Question: Please have a look at the below code
'''
<html>
<head>
<style>
#table-wrapper {
position:relative;
}
#table-scroll {
height:150px;
overflow:auto;
margin-top:20px;
}
#table-wrapper table {
width:100%;
}
#table-wrapper table * {
background:yellow;
color:black;
}
#table-wrapper table thead th .text {
position:absolute;
top:-20px;
z-index:2;
height:20px;
width:35%;
border:1px solid red;
}
</style>
</head>
<body>
<div id="table-wrapper">
<div style="height:200px; overflow:auto">
<table>
<thead>
<tr>
<th><span class="text">A</span></th>
<th><span class="text">B</span></th>
<th><span class="text">C</span></th>
</tr>
</thead>
<tbody>
<tr> <td>1, 0</td> <td>2, 0</td> <td>3, 0</td> </tr>
<tr> <td>1, 1</td> <td>2, 1</td> <td>3, 1</td> </tr>
<tr> <td>1, 2</td> <td>2, 2</td> <td>3, 2</td> </tr>
<tr> <td>1, 3</td> <td>2, 3</td> <td>3, 3</td> </tr>
<tr> <td>1, 4</td> <td>2, 4</td> <td>3, 4</td> </tr>
<tr> <td>1, 5</td> <td>2, 5</td> <td>3, 5</td> </tr>
<tr> <td>1, 6</td> <td>2, 6</td> <td>3, 6</td> </tr>
<tr> <td>1, 7</td> <td>2, 7</td> <td>3, 7</td> </tr>
<tr> <td>1, 8</td> <td>2, 8</td> <td>3, 8</td> </tr>
<tr> <td>1, 9</td> <td>2, 9</td> <td>3, 9</td> </tr>
<tr> <td>1, 10</td> <td>2, 10</td> <td>3, 10</td> </tr>
<tr> <td>1, 11</td> <td>2, 11</td> <td>3, 11</td> </tr>
<tr> <td>1, 12</td> <td>2, 12</td> <td>3, 12</td> </tr>
<tr> <td>1, 13</td> <td>2, 13</td> <td>3, 13</td> </tr>
<tr> <td>1, 14</td> <td>2, 14</td> <td>3, 14</td> </tr>
<tr> <td>1, 15</td> <td>2, 15</td> <td>3, 15</td> </tr>
<tr> <td>1, 16</td> <td>2, 16</td> <td>3, 16</td> </tr>
<tr> <td>1, 17</td> <td>2, 17</td> <td>3, 17</td> </tr>
<tr> <td>1, 18</td> <td>2, 18</td> <td>3, 18</td> </tr>
<tr> <td>1, 19</td> <td>2, 19</td> <td>3, 19</td> </tr>
<tr> <td>1, 20</td> <td>2, 20</td> <td>3, 20</td> </tr>
<tr> <td>1, 21</td> <td>2, 21</td> <td>3, 21</td> </tr>
<tr> <td>1, 22</td> <td>2, 22</td> <td>3, 22</td> </tr>
<tr> <td>1, 23</td> <td>2, 23</td> <td>3, 23</td> </tr>
<tr> <td>1, 24</td> <td>2, 24</td> <td>3, 24</td> </tr>
<tr> <td>1, 25</td> <td>2, 25</td> <td>3, 25</td> </tr>
<tr> <td>1, 26</td> <td>2, 26</td> <td>3, 26</td> </tr>
<tr> <td>1, 27</td> <td>2, 27</td> <td>3, 27</td> </tr>
<tr> <td>1, 28</td> <td>2, 28</td> <td>3, 28</td> </tr>
<tr> <td>1, 29</td> <td>2, 29</td> <td>3, 29</td> </tr>
<tr> <td>1, 30</td> <td>2, 30</td> <td>3, 30</td> </tr>
<tr> <td>1, 31</td> <td>2, 31</td> <td>3, 31</td> </tr>
<tr> <td>1, 32</td> <td>2, 32</td> <td>3, 32</td> </tr>
<tr> <td>1, 33</td> <td>2, 33</td> <td>3, 33</td> </tr>
<tr> <td>1, 34</td> <td>2, 34</td> <td>3, 34</td> </tr>
<tr> <td>1, 35</td> <td>2, 35</td> <td>3, 35</td> </tr>
<tr> <td>1, 36</td> <td>2, 36</td> <td>3, 36</td> </tr>
<tr> <td>1, 37</td> <td>2, 37</td> <td>3, 37</td> </tr>
<tr> <td>1, 38</td> <td>2, 38</td> <td>3, 38</td> </tr>
<tr> <td>1, 39</td> <td>2, 39</td> <td>3, 39</td> </tr>
<tr> <td>1, 40</td> <td>2, 40</td> <td>3, 40</td> </tr>
<tr> <td>1, 41</td> <td>2, 41</td> <td>3, 41</td> </tr>
<tr> <td>1, 42</td> <td>2, 42</td> <td>3, 42</td> </tr>
<tr> <td>1, 43</td> <td>2, 43</td> <td>3, 43</td> </tr>
<tr> <td>1, 44</td> <td>2, 44</td> <td>3, 44</td> </tr>
<tr> <td>1, 45</td> <td>2, 45</td> <td>3, 45</td> </tr>
<tr> <td>1, 46</td> <td>2, 46</td> <td>3, 46</td> </tr>
<tr> <td>1, 47</td> <td>2, 47</td> <td>3, 47</td> </tr>
<tr> <td>1, 48</td> <td>2, 48</td> <td>3, 48</td> </tr>
<tr> <td>1, 49</td> <td>2, 49</td> <td>3, 49</td> </tr>
<tr> <td>1, 50</td> <td>2, 50</td> <td>3, 50</td> </tr>
<tr> <td>1, 51</td> <td>2, 51</td> <td>3, 51</td> </tr>
<tr> <td>1, 52</td> <td>2, 52</td> <td>3, 52</td> </tr>
<tr> <td>1, 53</td> <td>2, 53</td> <td>3, 53</td> </tr>
<tr> <td>1, 54</td> <td>2, 54</td> <td>3, 54</td> </tr>
<tr> <td>1, 55</td> <td>2, 55</td> <td>3, 55</td> </tr>
<tr> <td>1, 56</td> <td>2, 56</td> <td>3, 56</td> </tr>
<tr> <td>1, 57</td> <td>2, 57</td> <td>3, 57</td> </tr>
<tr> <td>1, 58</td> <td>2, 58</td> <td>3, 58</td> </tr>
<tr> <td>1, 59</td> <td>2, 59</td> <td>3, 59</td> </tr>
<tr> <td>1, 60</td> <td>2, 60</td> <td>3, 60</td> </tr>
<tr> <td>1, 61</td> <td>2, 61</td> <td>3, 61</td> </tr>
<tr> <td>1, 62</td> <td>2, 62</td> <td>3, 62</td> </tr>
<tr> <td>1, 63</td> <td>2, 63</td> <td>3, 63</td> </tr>
<tr> <td>1, 64</td> <td>2, 64</td> <td>3, 64</td> </tr>
<tr> <td>1, 65</td> <td>2, 65</td> <td>3, 65</td> </tr>
<tr> <td>1, 66</td> <td>2, 66</td> <td>3, 66</td> </tr>
<tr> <td>1, 67</td> <td>2, 67</td> <td>3, 67</td> </tr>
<tr> <td>1, 68</td> <td>2, 68</td> <td>3, 68</td> </tr>
<tr> <td>1, 69</td> <td>2, 69</td> <td>3, 69</td> </tr>
<tr> <td>1, 70</td> <td>2, 70</td> <td>3, 70</td> </tr>
<tr> <td>1, 71</td> <td>2, 71</td> <td>3, 71</td> </tr>
<tr> <td>1, 72</td> <td>2, 72</td> <td>3, 72</td> </tr>
<tr> <td>1, 73</td> <td>2, 73</td> <td>3, 73</td> </tr>
<tr> <td>1, 74</td> <td>2, 74</td> <td>3, 74</td> </tr>
<tr> <td>1, 75</td> <td>2, 75</td> <td>3, 75</td> </tr>
<tr> <td>1, 76</td> <td>2, 76</td> <td>3, 76</td> </tr>
<tr> <td>1, 77</td> <td>2, 77</td> <td>3, 77</td> </tr>
<tr> <td>1, 78</td> <td>2, 78</td> <td>3, 78</td> </tr>
<tr> <td>1, 79</td> <td>2, 79</td> <td>3, 79</td> </tr>
<tr> <td>1, 80</td> <td>2, 80</td> <td>3, 80</td> </tr>
<tr> <td>1, 81</td> <td>2, 81</td> <td>3, 81</td> </tr>
<tr> <td>1, 82</td> <td>2, 82</td> <td>3, 82</td> </tr>
<tr> <td>1, 83</td> <td>2, 83</td> <td>3, 83</td> </tr>
<tr> <td>1, 84</td> <td>2, 84</td> <td>3, 84</td> </tr>
<tr> <td>1, 85</td> <td>2, 85</td> <td>3, 85</td> </tr>
<tr> <td>1, 86</td> <td>2, 86</td> <td>3, 86</td> </tr>
<tr> <td>1, 87</td> <td>2, 87</td> <td>3, 87</td> </tr>
<tr> <td>1, 88</td> <td>2, 88</td> <td>3, 88</td> </tr>
<tr> <td>1, 89</td> <td>2, 89</td> <td>3, 89</td> </tr>
<tr> <td>1, 90</td> <td>2, 90</td> <td>3, 90</td> </tr>
<tr> <td>1, 91</td> <td>2, 91</td> <td>3, 91</td> </tr>
<tr> <td>1, 92</td> <td>2, 92</td> <td>3, 92</td> </tr>
<tr> <td>1, 93</td> <td>2, 93</td> <td>3, 93</td> </tr>
<tr> <td>1, 94</td> <td>2, 94</td> <td>3, 94</td> </tr>
<tr> <td>1, 95</td> <td>2, 95</td> <td>3, 95</td> </tr>
<tr> <td>1, 96</td> <td>2, 96</td> <td>3, 96</td> </tr>
<tr> <td>1, 97</td> <td>2, 97</td> <td>3, 97</td> </tr>
<tr> <td>1, 98</td> <td>2, 98</td> <td>3, 98</td> </tr>
<tr> <td>1, 99</td> <td>2, 99</td> <td>3, 99</td> </tr>
</tbody>
</table>
</div>
</div>
</body>
</html>
'''
I was trying to create a HTML table, where the user can scroll the "body". However my attempt failed, the output I got is below.

That is weird, the titles of the table are not displayed properly, and they are out of alignment. I do not want to set any fixed sizes anyway, because users can resize the browser at anytime, who knows?
How can I fix this?
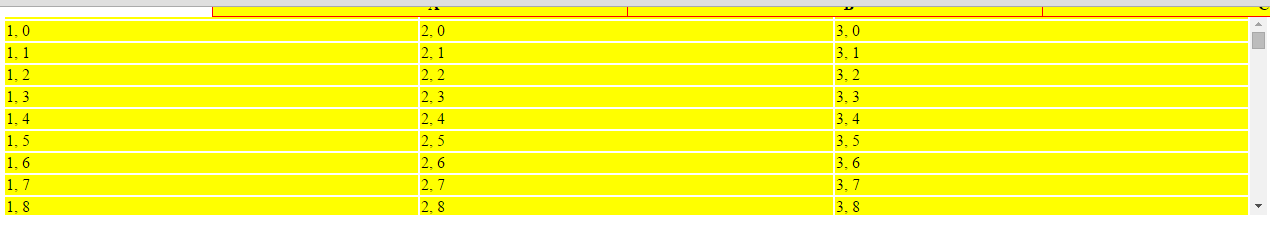
Answer: I managed to solve this trouble by using 'datatables'. Here is a link for an example: <URL>